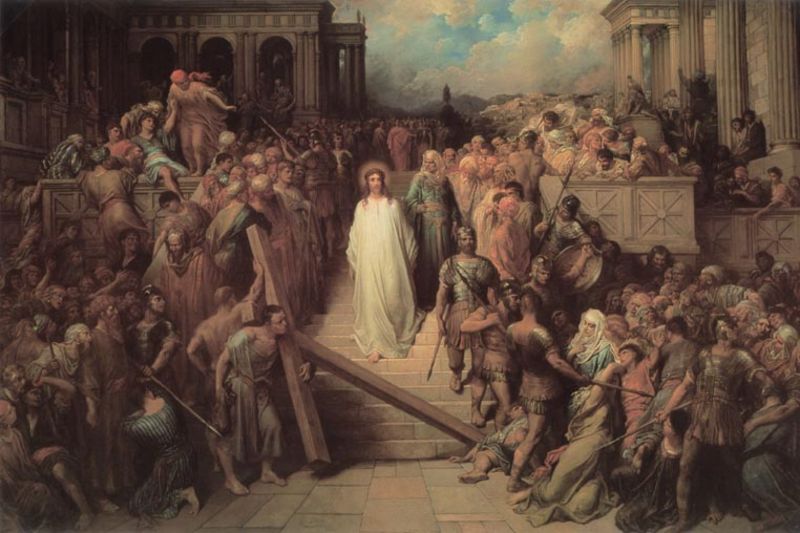
Titel: Le Christ quittant le prétoire, Christus verläßt das Pretorium
Künstler: Gustave Doré
Standort: Nantes
Institution: Musée des Beaux-Arts
Schlagwörter: blau, dunkel, gemälde, himmel, schatten, weiß, wolken, bäume, frauen, grün, menschen, stadt, braun, bunt, frau, hell, hintergrund, holz, kleid, kleider, licht, marmor, mitte, männer, schwarz, szene, säule, säulen, blick, gebäude, haus, rot, weg, masse, menge, architektur, bibel, halten, hinrichtung, stein, bild, häuser, hügel, gehen, gewand, haare, gewänder, rosa, balkon, pflaster, zuschauer, treppe, treppen, soldaten, balken, stufen, gang, antike, kreuz, palast, stücke, viele, schwert, waffen, tumult, volk, pilatus, menschenmenge, rüstung, arkaden, rom, fries, römer, schein, heiligenschein, handwerker, nimbus, christus, jesus, jesus christus, kreuzigung, schreiten, lanzen, tempel, speer, speere, maria, jerusalem, steinplatten, friese, kreuzgang, unschuld, pontius pilatus, juden, christ, massen, menschenmassen, marter, aura, römisches reich, nimus, steinplatte, kreuzweg, kreuztragung, leidensweg, verurteilung, pontius, via dolorosa, dore, röisches reich, 19. jh., jetusalem